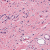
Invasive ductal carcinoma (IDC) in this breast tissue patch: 1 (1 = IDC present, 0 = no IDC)